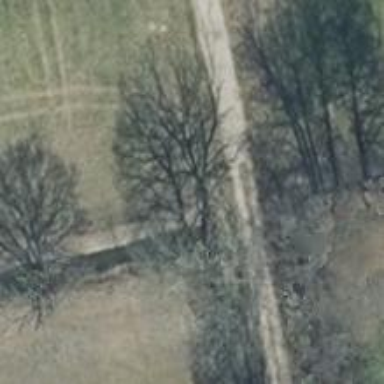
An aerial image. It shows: Culvert tunnel.